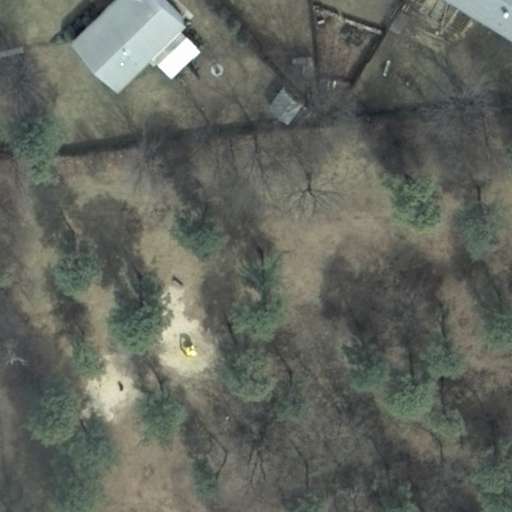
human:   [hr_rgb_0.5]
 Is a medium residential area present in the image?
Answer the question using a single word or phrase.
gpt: no

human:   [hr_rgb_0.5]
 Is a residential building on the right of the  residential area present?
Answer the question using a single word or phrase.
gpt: yes

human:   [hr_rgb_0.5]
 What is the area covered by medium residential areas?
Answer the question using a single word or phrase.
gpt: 0m2

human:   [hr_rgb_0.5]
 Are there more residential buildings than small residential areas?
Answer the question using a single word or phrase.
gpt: yes

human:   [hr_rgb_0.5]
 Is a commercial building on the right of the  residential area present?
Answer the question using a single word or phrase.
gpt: no

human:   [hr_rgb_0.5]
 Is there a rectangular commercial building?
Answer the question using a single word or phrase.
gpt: no

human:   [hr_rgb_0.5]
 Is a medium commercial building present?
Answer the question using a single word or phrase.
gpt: no

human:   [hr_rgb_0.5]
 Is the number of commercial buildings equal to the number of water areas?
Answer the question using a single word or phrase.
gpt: yes

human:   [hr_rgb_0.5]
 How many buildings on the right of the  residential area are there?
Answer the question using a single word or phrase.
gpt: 2

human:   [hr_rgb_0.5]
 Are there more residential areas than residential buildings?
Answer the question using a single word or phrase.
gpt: no

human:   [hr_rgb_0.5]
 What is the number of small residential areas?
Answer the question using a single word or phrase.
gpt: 0

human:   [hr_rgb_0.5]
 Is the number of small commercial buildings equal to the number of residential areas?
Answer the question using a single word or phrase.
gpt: no

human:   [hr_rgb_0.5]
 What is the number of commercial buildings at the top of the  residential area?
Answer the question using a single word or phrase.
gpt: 0

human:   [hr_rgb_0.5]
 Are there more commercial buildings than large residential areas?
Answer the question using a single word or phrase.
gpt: no

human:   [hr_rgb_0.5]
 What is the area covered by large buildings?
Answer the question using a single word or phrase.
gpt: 0m2

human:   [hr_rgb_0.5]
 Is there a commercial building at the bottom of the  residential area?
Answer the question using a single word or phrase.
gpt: no

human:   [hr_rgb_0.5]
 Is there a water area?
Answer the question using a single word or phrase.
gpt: no

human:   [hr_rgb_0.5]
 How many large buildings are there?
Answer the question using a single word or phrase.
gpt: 0

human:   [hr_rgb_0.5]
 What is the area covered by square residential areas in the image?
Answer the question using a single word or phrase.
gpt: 0m2

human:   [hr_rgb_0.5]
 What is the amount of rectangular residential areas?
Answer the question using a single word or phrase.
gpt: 1

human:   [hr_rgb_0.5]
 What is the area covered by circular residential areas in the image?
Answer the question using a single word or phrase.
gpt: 0m2

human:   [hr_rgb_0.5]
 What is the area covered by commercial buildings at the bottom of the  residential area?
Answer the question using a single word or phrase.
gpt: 0m2

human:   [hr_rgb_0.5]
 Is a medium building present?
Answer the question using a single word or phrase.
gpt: no

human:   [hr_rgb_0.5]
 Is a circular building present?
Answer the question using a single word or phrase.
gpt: no

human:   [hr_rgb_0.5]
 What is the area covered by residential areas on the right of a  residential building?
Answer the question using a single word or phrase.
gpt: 0m2

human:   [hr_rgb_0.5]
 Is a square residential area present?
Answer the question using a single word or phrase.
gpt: no

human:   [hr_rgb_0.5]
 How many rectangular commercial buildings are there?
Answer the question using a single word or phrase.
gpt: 0

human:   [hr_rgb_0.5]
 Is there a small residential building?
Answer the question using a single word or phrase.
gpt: yes

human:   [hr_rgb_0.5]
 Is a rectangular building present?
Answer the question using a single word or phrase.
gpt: yes

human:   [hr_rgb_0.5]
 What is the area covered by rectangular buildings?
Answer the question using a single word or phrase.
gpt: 88m2

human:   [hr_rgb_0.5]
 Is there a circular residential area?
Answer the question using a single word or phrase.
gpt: no

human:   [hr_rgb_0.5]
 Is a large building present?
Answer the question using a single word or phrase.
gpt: no

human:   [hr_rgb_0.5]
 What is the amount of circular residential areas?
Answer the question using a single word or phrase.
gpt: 0

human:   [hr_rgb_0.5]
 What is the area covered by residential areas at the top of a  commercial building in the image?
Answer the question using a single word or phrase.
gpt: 0m2

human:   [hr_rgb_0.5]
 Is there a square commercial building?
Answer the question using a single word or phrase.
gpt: no

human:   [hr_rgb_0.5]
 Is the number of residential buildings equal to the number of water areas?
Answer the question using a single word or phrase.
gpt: no